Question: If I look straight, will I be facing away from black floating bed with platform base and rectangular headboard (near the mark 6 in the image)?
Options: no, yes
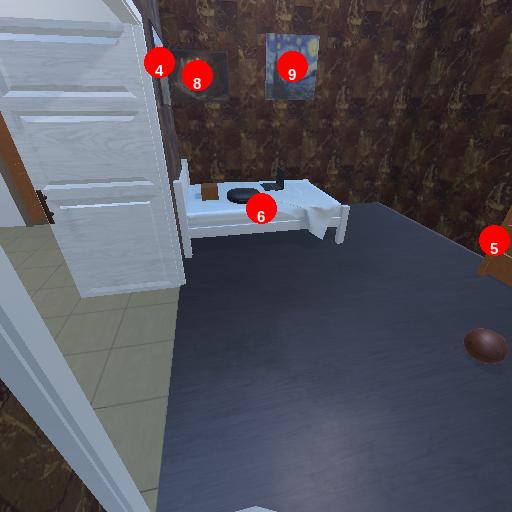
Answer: no